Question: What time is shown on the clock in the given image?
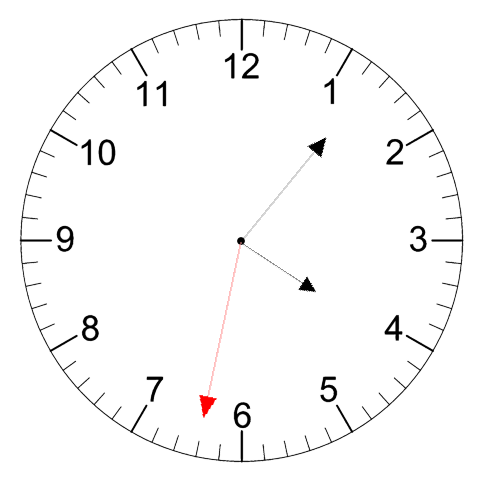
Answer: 04:06:32